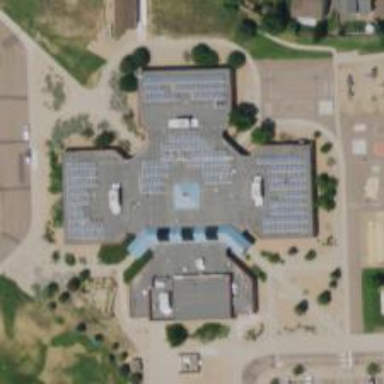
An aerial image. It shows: School.